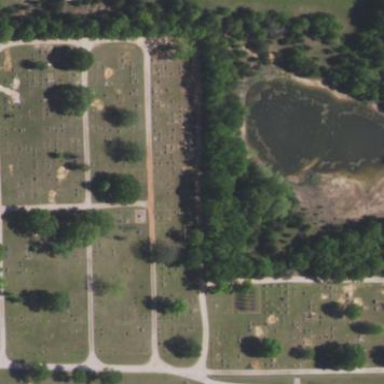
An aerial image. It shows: Grave yard.